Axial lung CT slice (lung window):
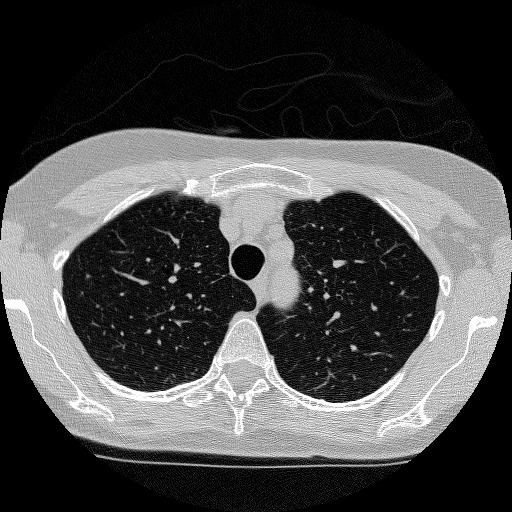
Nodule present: no